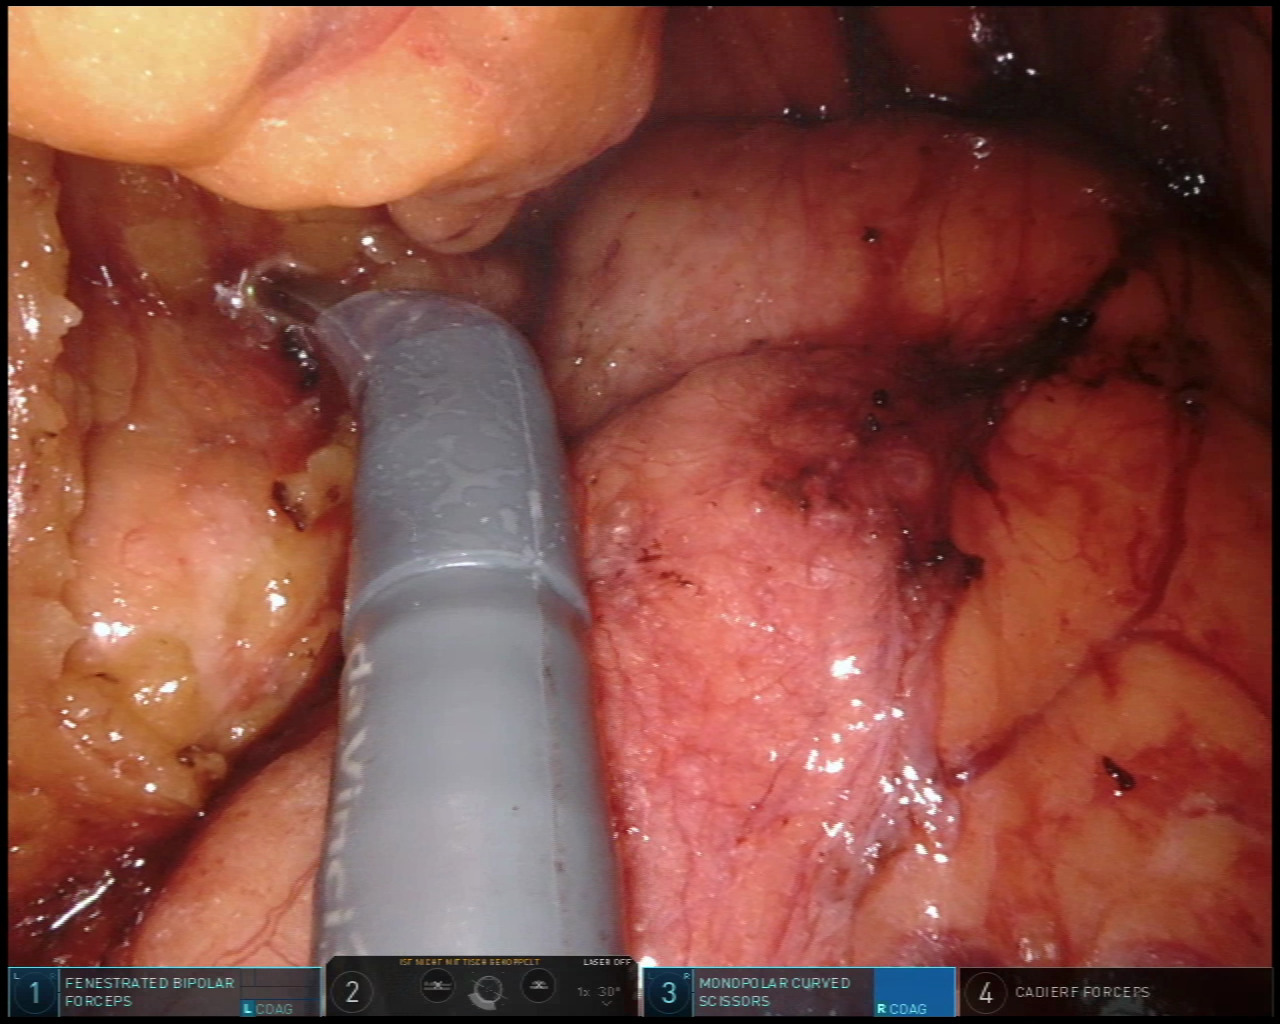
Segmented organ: pancreas
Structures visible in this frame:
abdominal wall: no
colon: no
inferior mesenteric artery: no
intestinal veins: no
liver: no
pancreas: yes
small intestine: no
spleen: no
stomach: no
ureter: no
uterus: no
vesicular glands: no